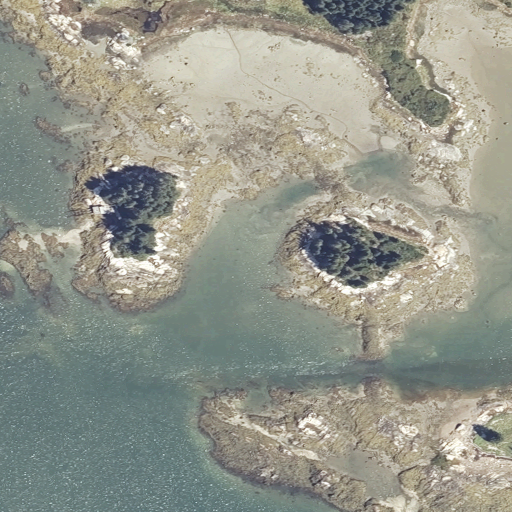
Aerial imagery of island in Maine named Stony Island containing open water, herbaceous wetlands, barren land, and grassland